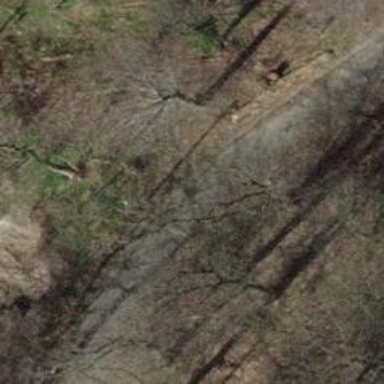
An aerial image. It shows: Path with sett surface.